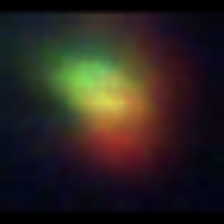
Taxon: NanoPlankton
Group: Other